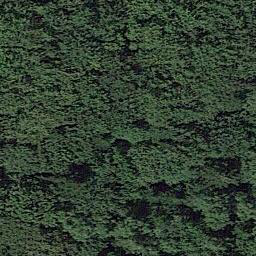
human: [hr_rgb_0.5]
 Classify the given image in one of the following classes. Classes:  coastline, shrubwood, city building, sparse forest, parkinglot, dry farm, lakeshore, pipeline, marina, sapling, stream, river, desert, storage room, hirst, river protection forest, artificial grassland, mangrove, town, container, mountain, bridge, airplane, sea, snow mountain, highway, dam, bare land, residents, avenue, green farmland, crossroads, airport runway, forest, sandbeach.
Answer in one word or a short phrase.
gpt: forest